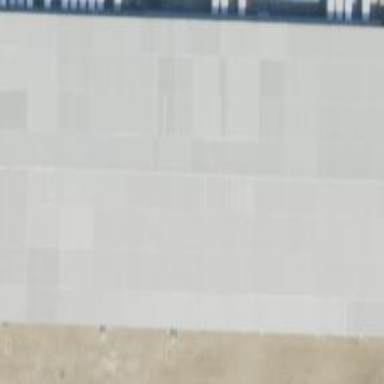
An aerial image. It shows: Warehouse.